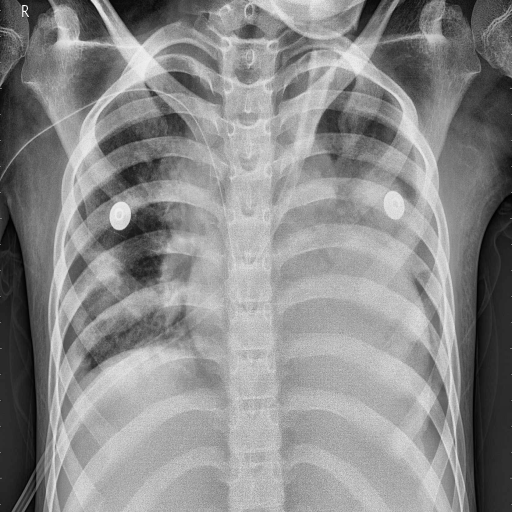
Finding: PNEUMONIA